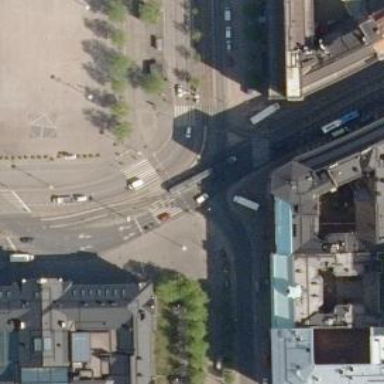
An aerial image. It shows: Crossing on asphalt cycleway.